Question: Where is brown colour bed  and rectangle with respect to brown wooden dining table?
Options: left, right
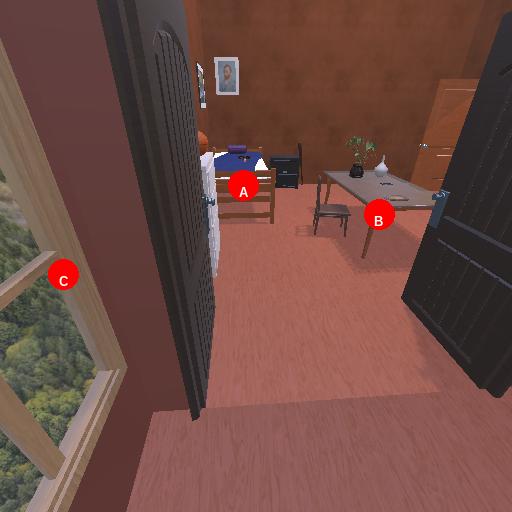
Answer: left